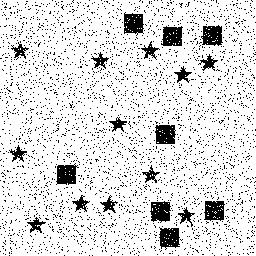
Squares: 8
Triangles: 0
Stars: 12
Total shapes: 20